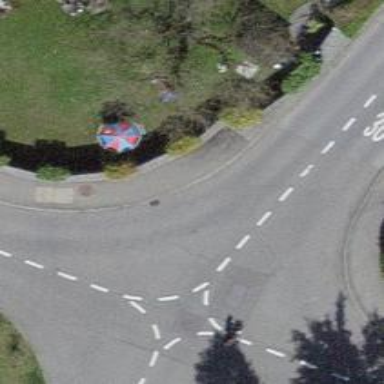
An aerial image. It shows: Kerb barrier.